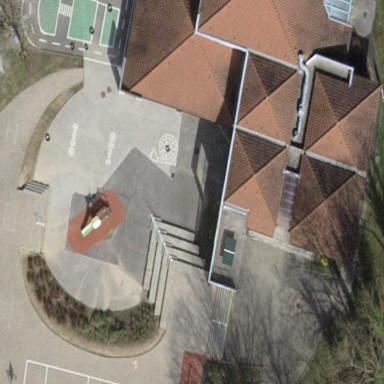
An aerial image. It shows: Schoolyard designated as leisure land.